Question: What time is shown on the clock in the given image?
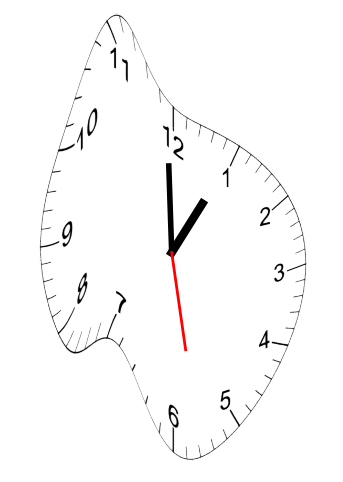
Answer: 12:59:28